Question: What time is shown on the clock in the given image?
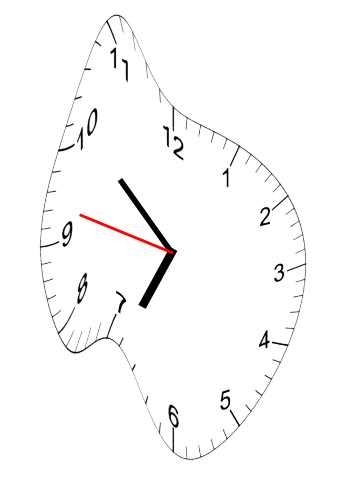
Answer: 06:51:47